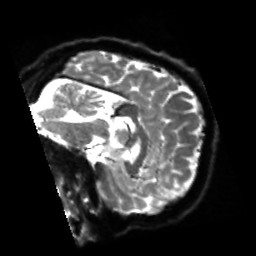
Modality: sbref
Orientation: sagittal
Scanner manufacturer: siemens
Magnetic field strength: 3 T
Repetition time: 4 s
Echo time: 0.0594 s